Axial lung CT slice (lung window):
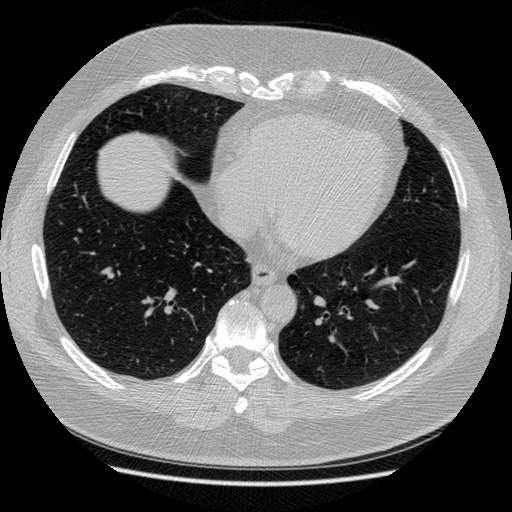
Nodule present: no